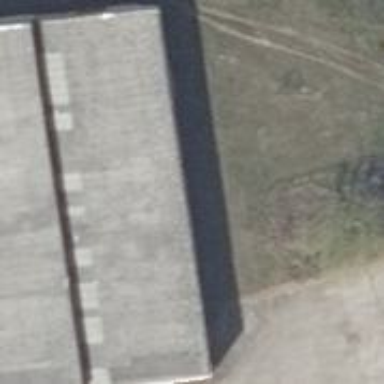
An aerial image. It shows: Stable building.